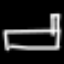
Label: bed